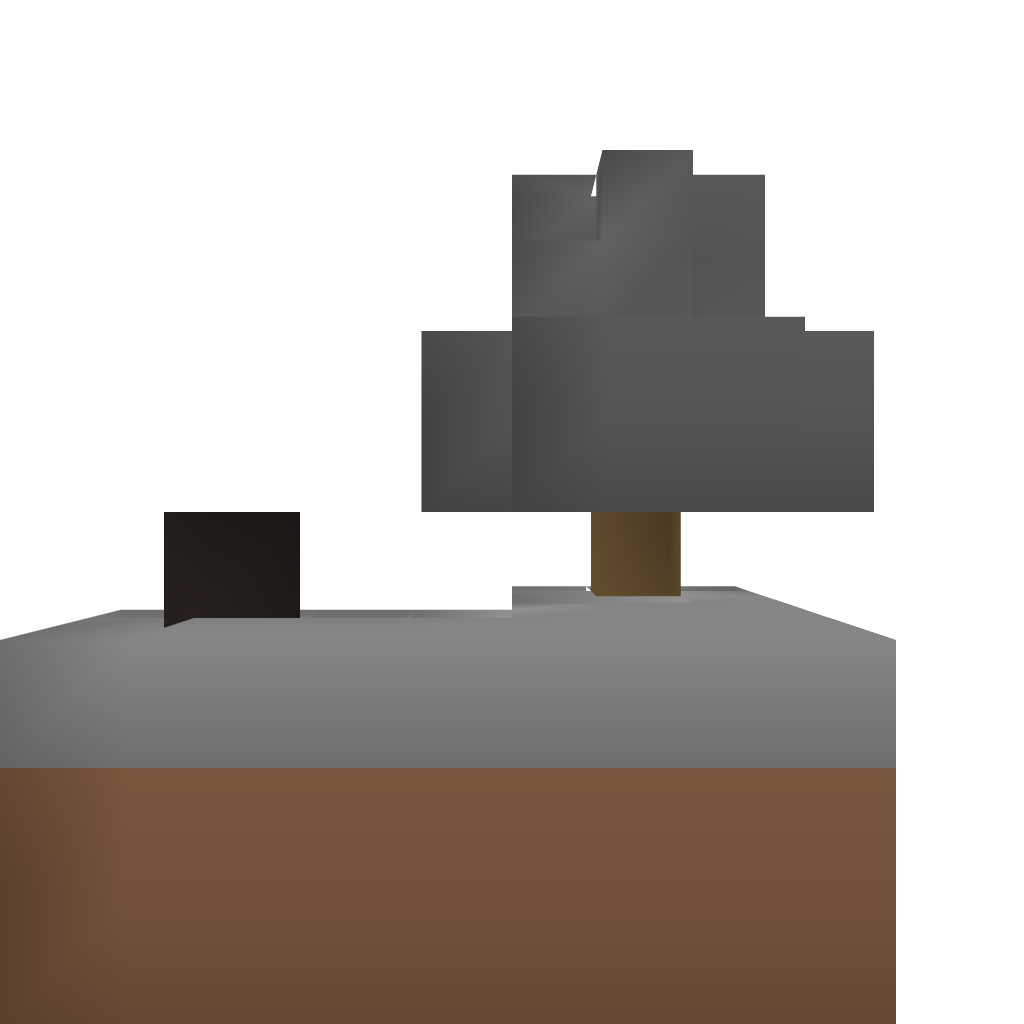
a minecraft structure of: Skyblock (Normal)